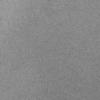
Label: dusty